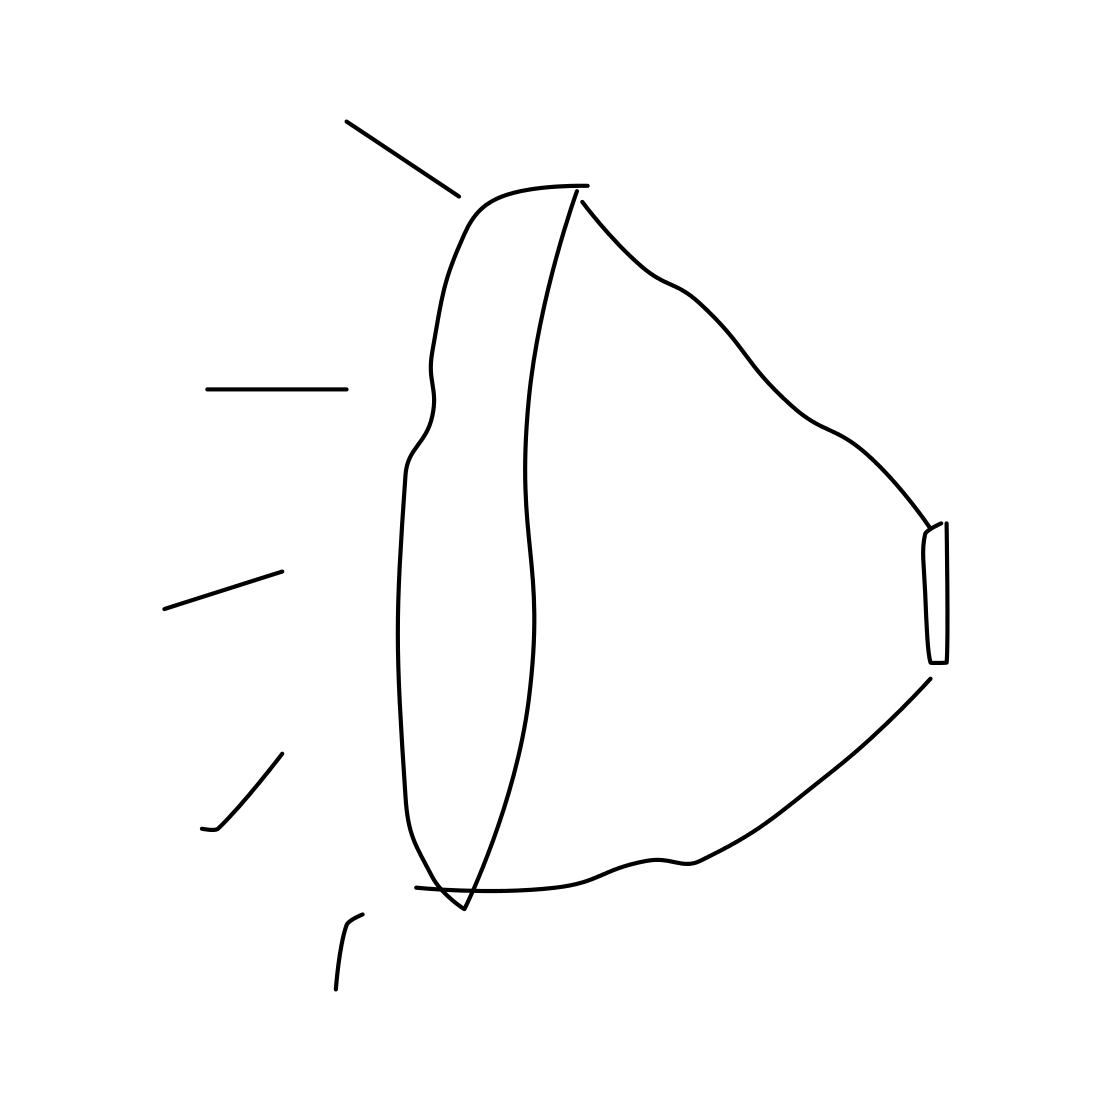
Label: loudspeaker